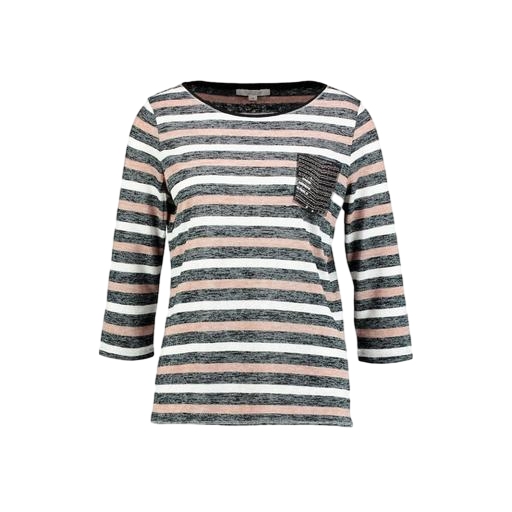
striped t-shirt, striped shirt, loose fit t-shirt, white background